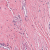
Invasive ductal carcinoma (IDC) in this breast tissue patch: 0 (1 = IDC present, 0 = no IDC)